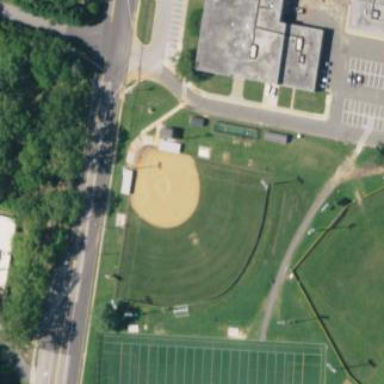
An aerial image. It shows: Softball pitch for leisure sports.